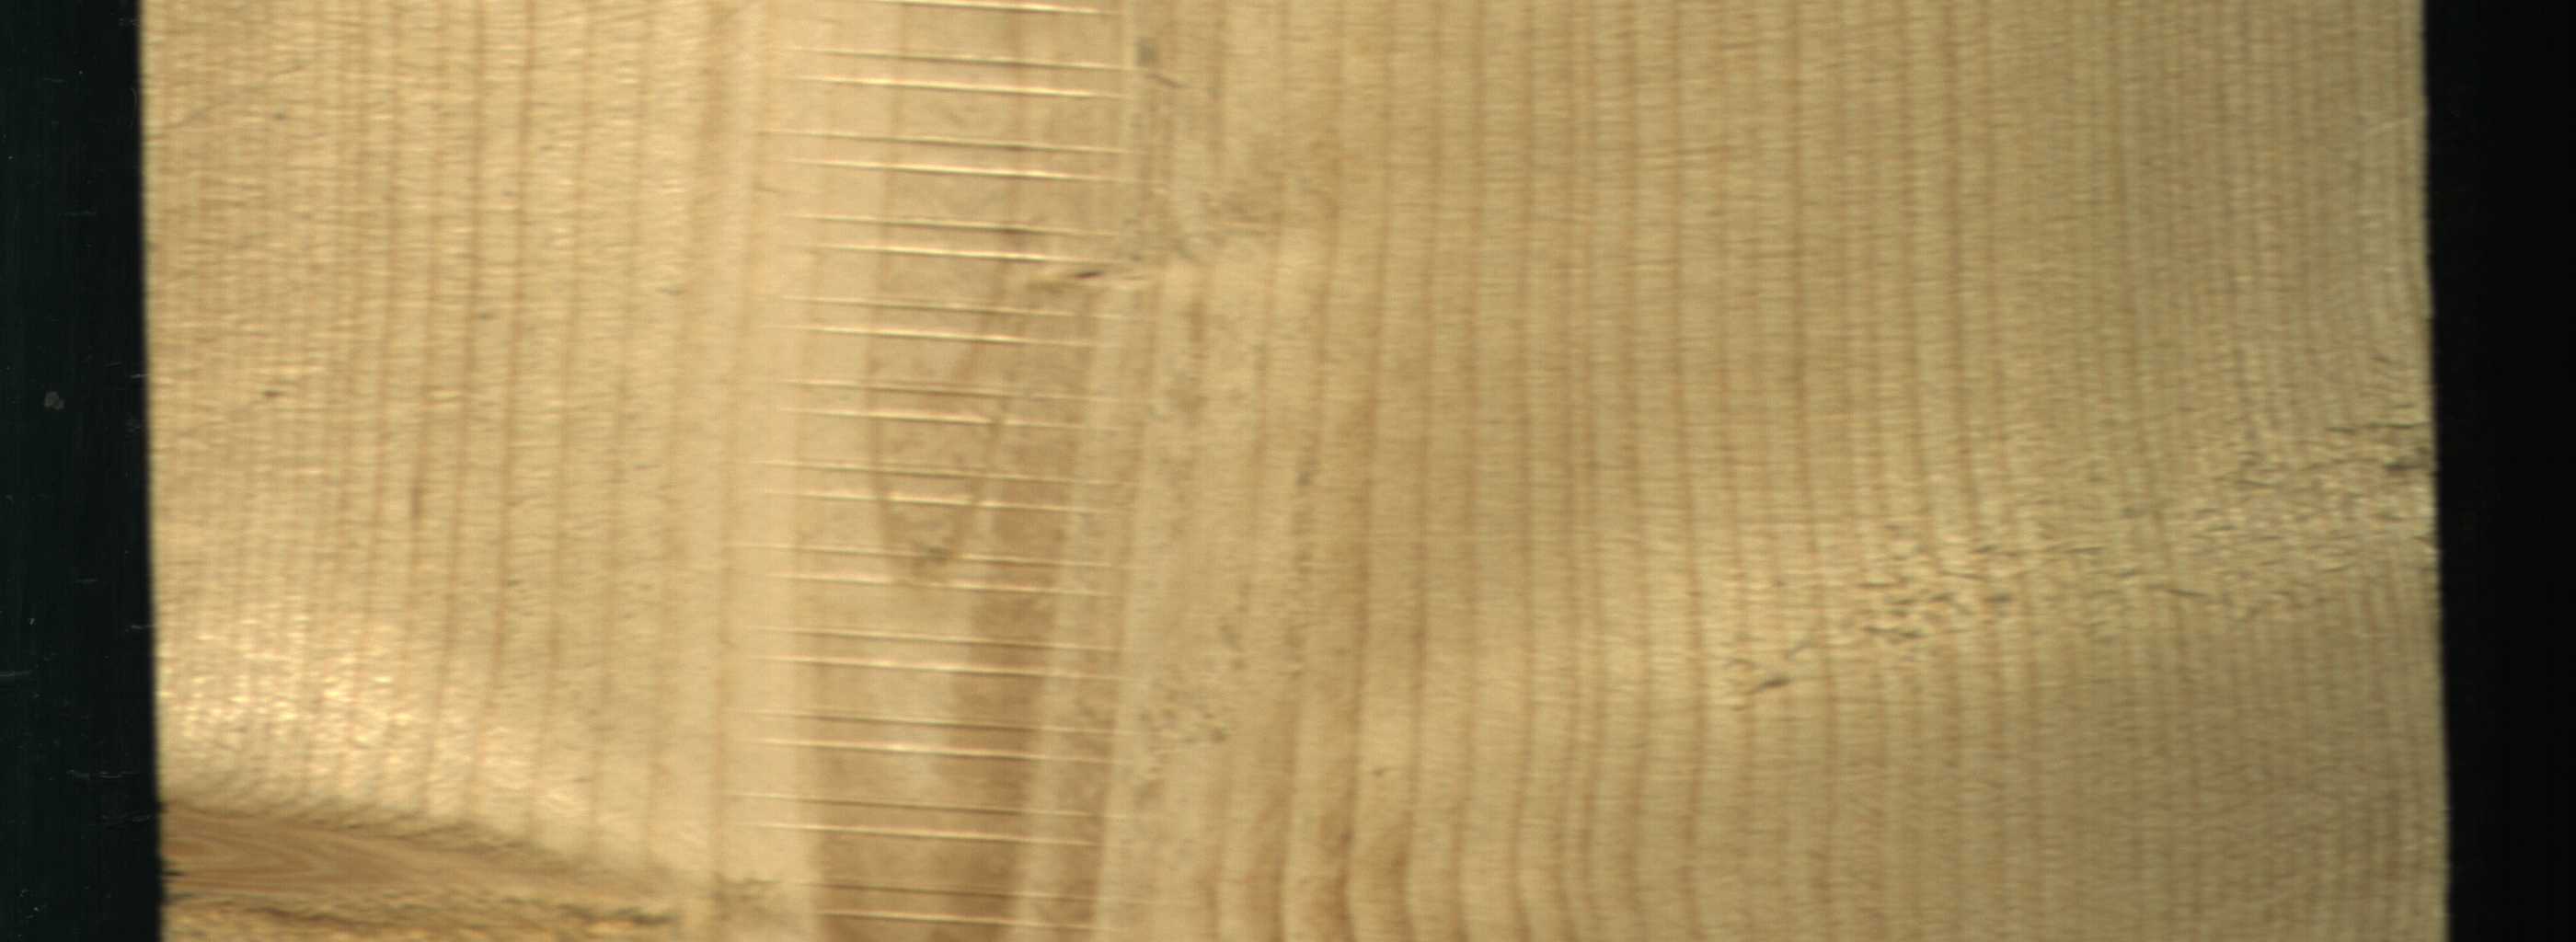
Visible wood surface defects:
Live_Knot